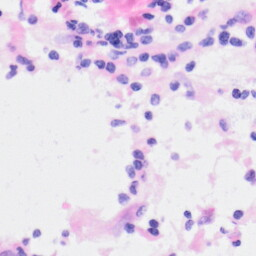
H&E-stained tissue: Kidney